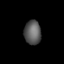
Tissue: lung
Cell type: Epithelial cells
Senescence score: 0.559
Nuclear area (px): 396
Mean DAPI intensity: 89.396